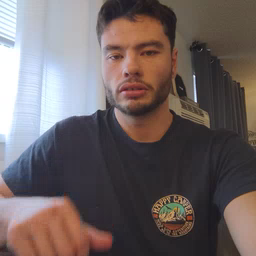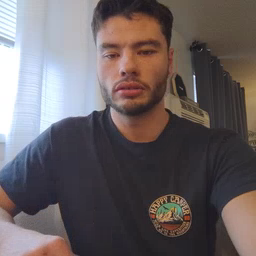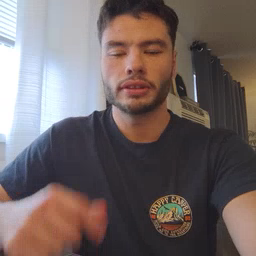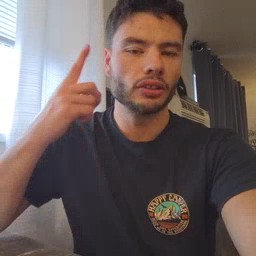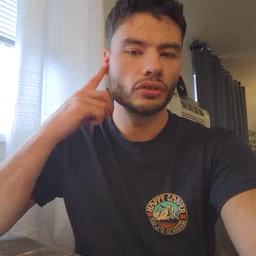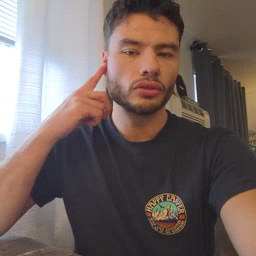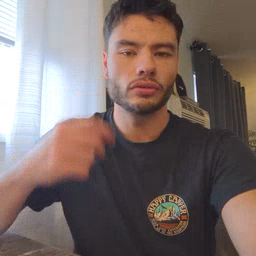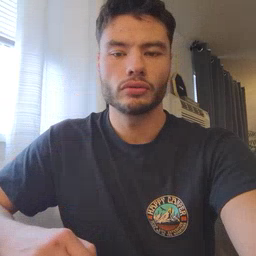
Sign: ear